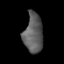
Tissue: prostate
Cell type: T cells
Senescence score: 0.6893
Nuclear area (px): 726
Mean DAPI intensity: 92.7